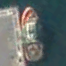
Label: Towing_vessel